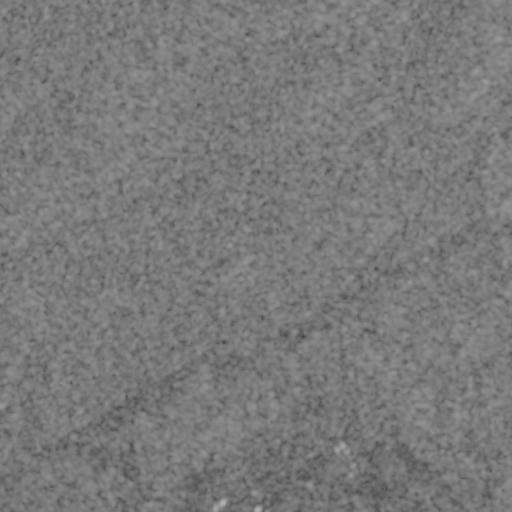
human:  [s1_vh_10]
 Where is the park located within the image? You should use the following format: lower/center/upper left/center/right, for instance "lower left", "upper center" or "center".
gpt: The park is located in the lower left of the image.
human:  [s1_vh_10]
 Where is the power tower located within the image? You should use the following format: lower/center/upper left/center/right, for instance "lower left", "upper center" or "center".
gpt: The power tower is located in the lower center of the image.
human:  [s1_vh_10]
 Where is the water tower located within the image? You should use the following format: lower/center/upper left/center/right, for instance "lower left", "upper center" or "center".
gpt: The water tower is located in the lower right of the image.
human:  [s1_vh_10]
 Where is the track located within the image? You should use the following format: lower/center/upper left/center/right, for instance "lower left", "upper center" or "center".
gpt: There is no track in the image.

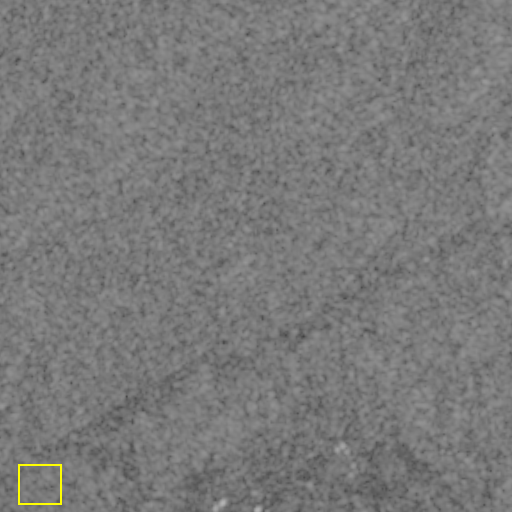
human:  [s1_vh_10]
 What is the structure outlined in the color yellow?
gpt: The structure outlined in yellow is a park.
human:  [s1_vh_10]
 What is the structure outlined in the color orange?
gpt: There is no orange outline.